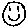
Label: smiley face